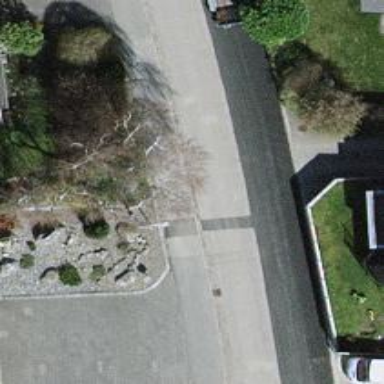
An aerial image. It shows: Smoothly paved residential road.